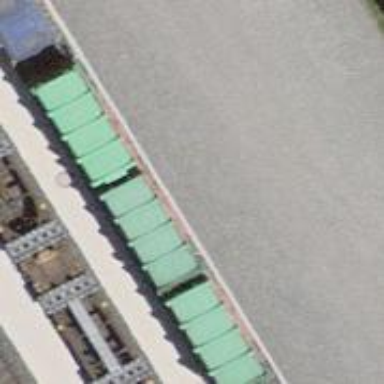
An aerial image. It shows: Yard with one track.